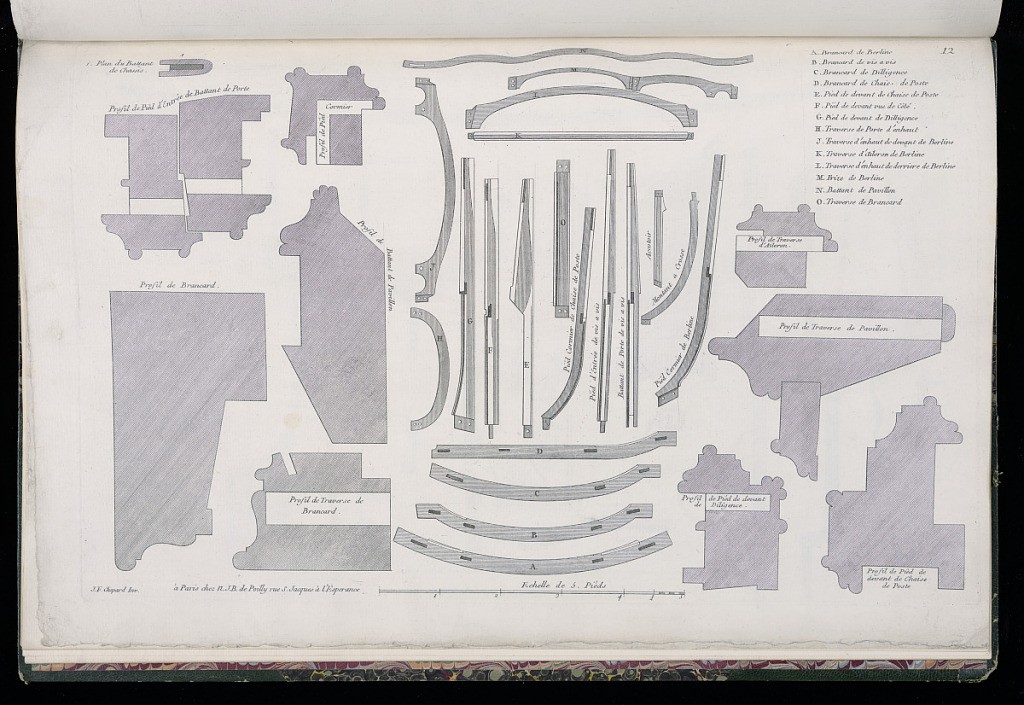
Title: Designs of Carriage Parts
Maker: Jean-François Chopard, French, active 18th century
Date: ca. 1750
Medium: Engraving on paper
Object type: Bound print
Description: Plate 12, Folio 12 of a series of 13 prints of designs for carriages or coaches. Variety of carriage parts in plan view with accompanying captions.